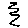
Label: zigzag